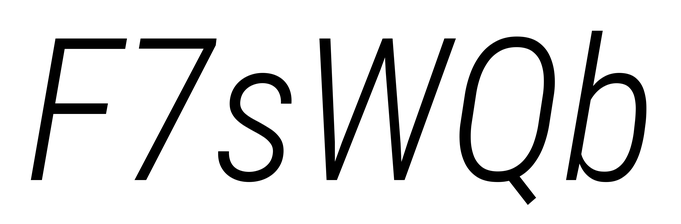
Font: Roboto-Italic_Condensed_Light_Italic